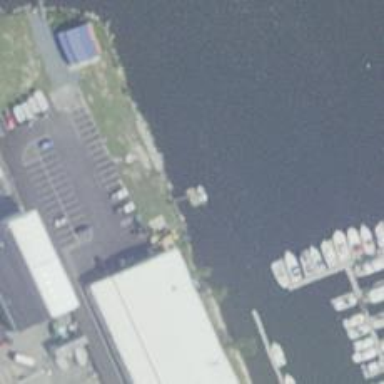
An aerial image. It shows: Man-made pier.